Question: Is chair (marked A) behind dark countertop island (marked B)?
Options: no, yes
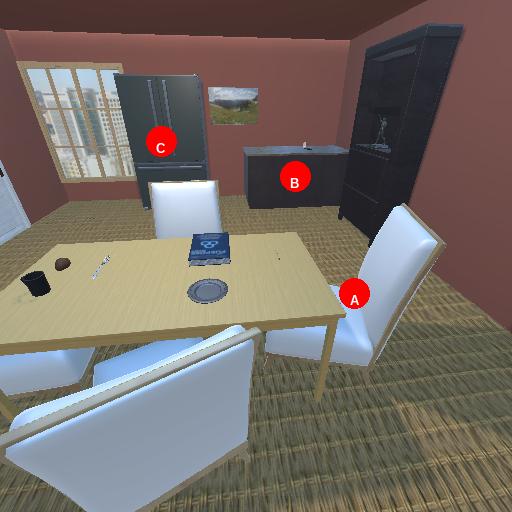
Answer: no